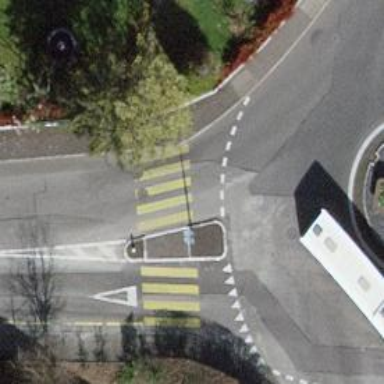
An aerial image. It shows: Uncontrolled crossing with central island on the road.